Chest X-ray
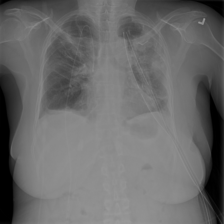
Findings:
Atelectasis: negative
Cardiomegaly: negative
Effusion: negative
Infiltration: positive
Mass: negative
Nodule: negative
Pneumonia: negative
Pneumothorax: negative
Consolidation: negative
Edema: negative
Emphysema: negative
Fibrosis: negative
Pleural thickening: positive
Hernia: negative